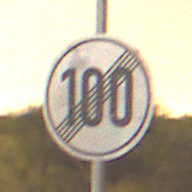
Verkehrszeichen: EndeGeschwindigkeit100
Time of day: Night
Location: Outdoor (Nature)
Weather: Clear
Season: NotSpecified
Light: Natural